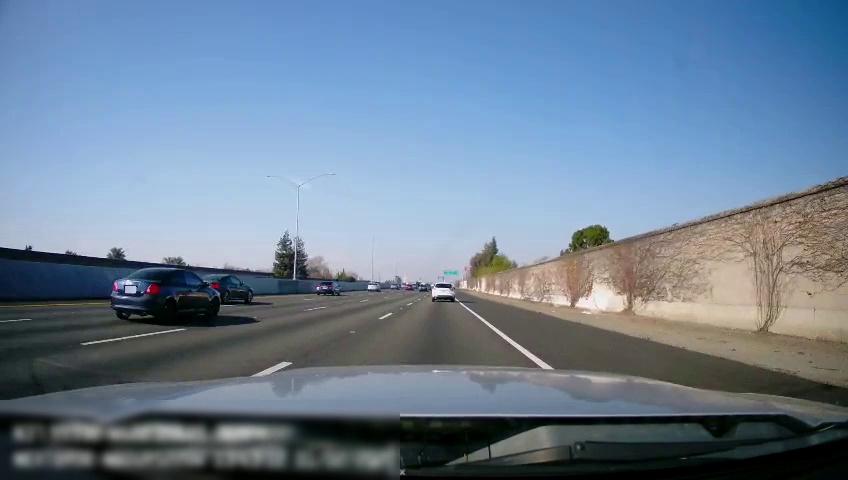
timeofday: Day
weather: Sunny
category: Drivable Space
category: Vehicles | SUV
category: Vehicles | Car
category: Vehicles | Car
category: Vehicles | Car
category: Vehicles | Car
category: Lanes | Current Lane
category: Lanes | Current Lane
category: Lanes | Alternate Lane
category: Lanes | Alternate Lane
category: Lanes | Alternate Lane
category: Traffic | Signs